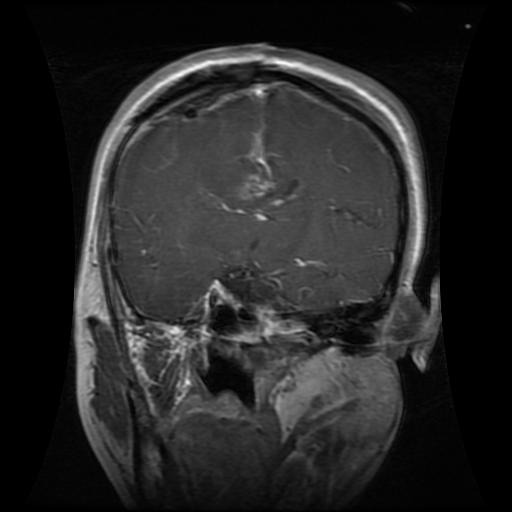
Label: glioma